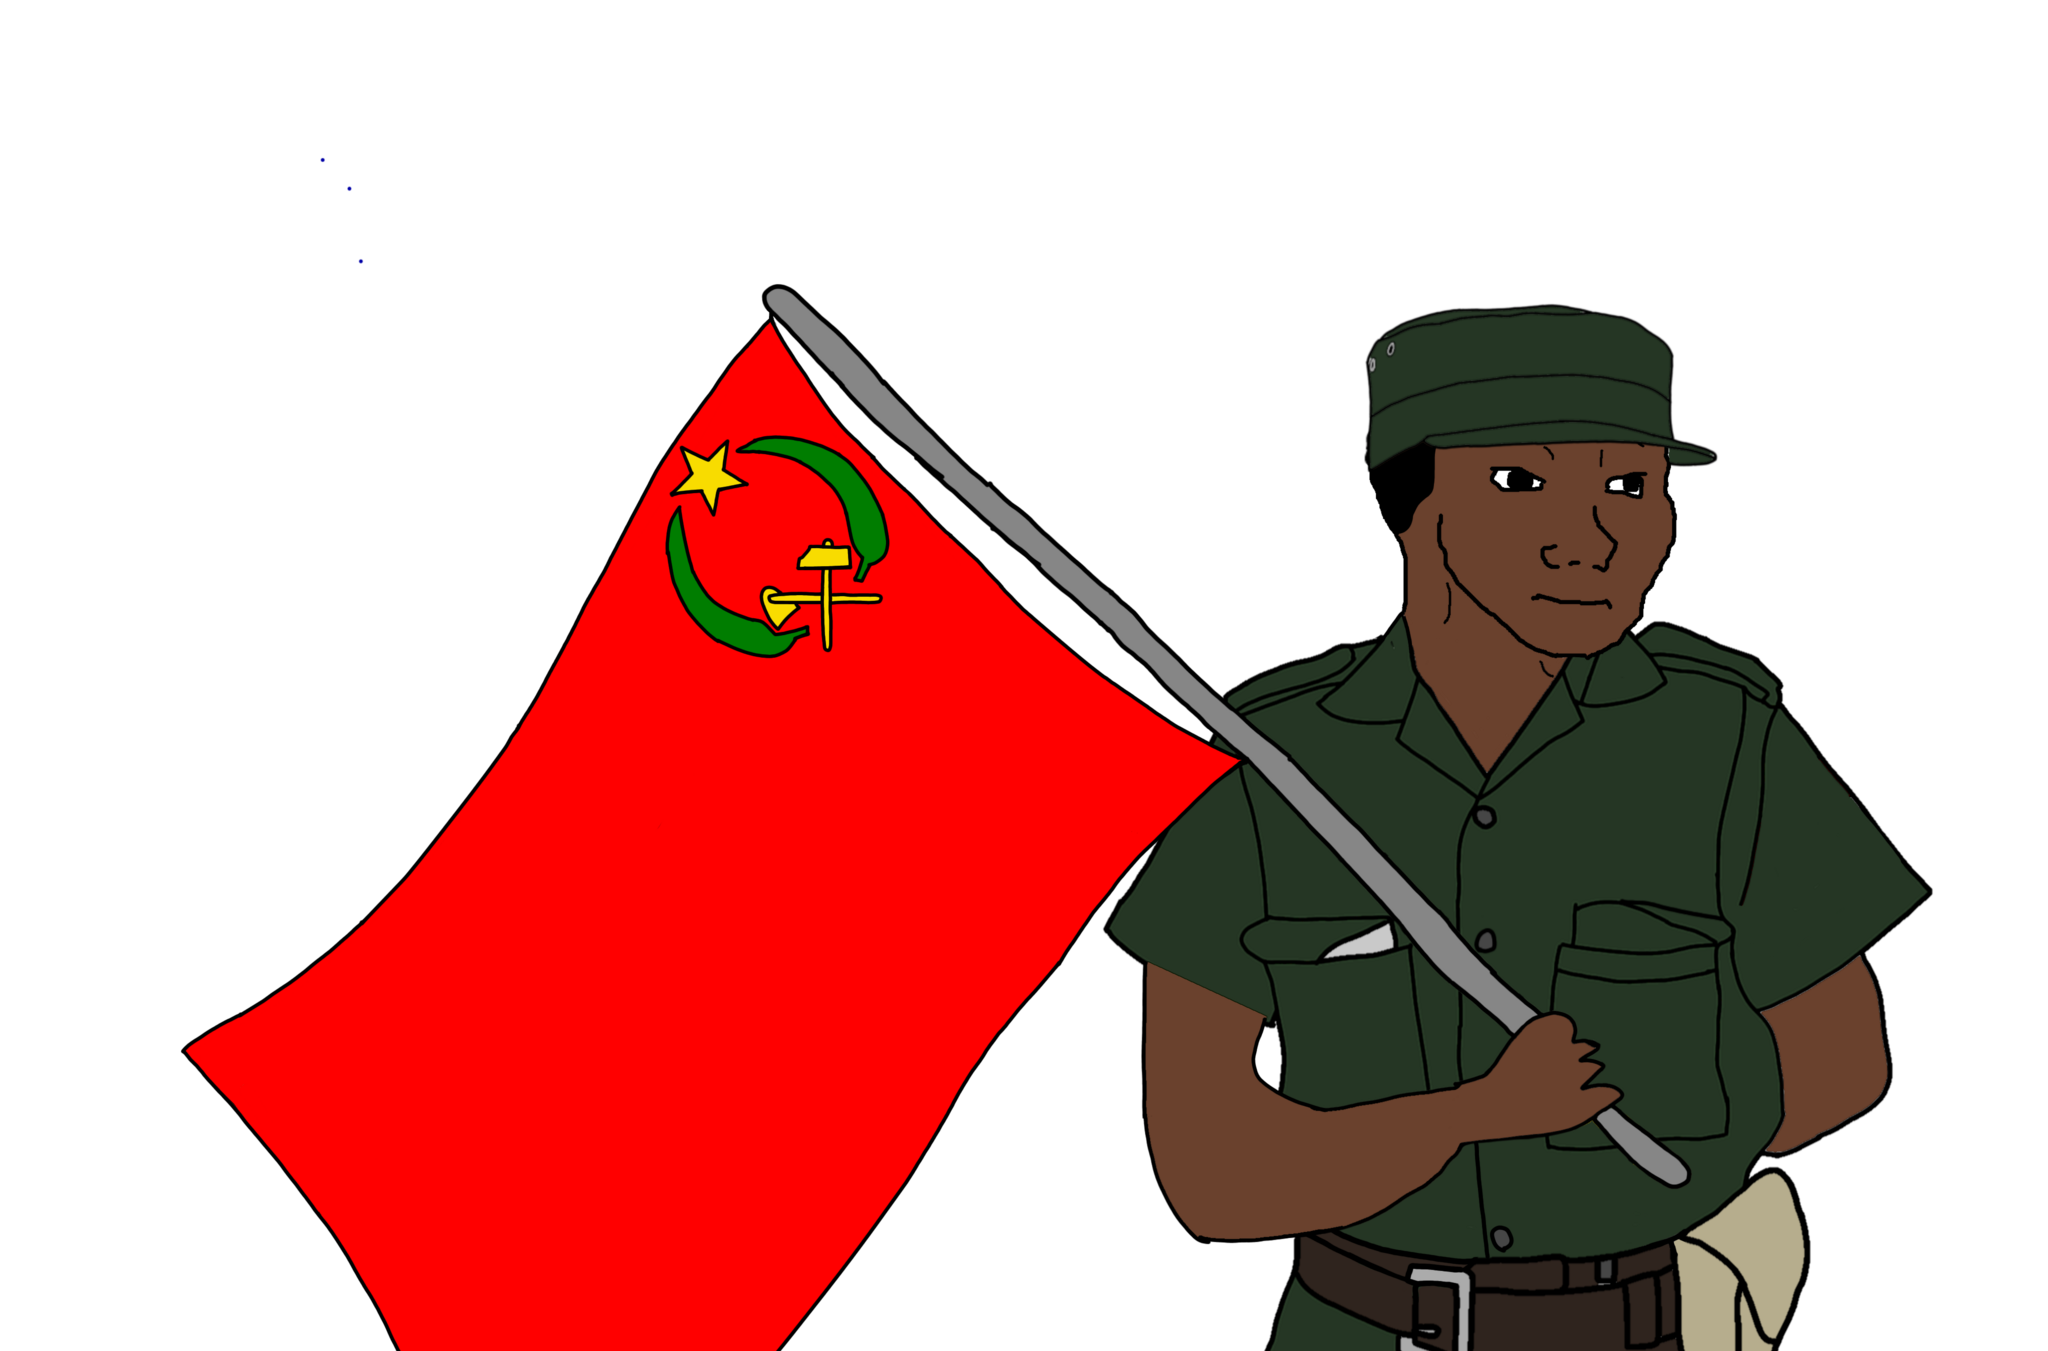
Label: 5_Blackjak